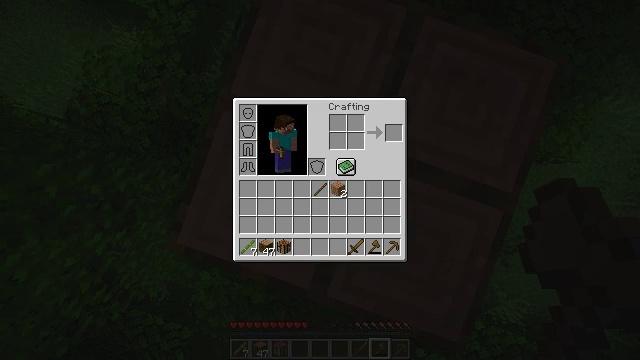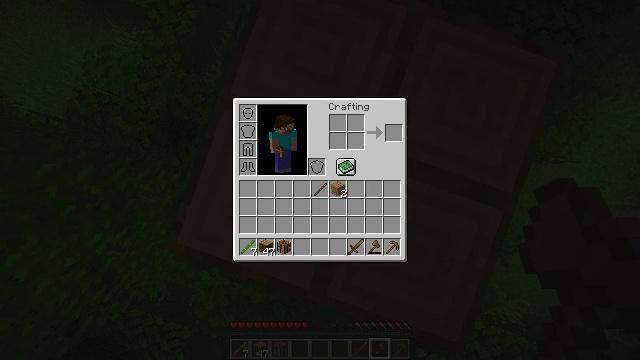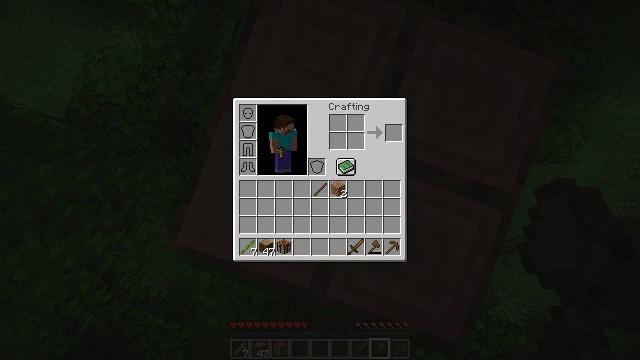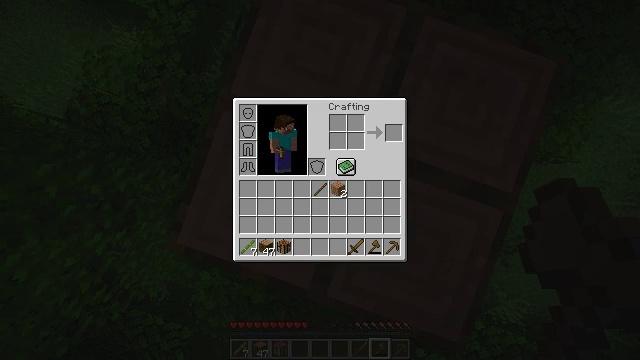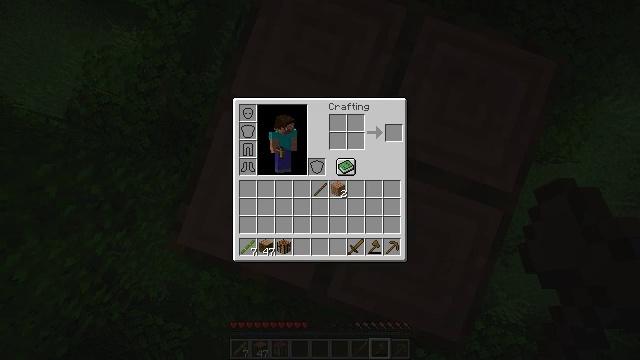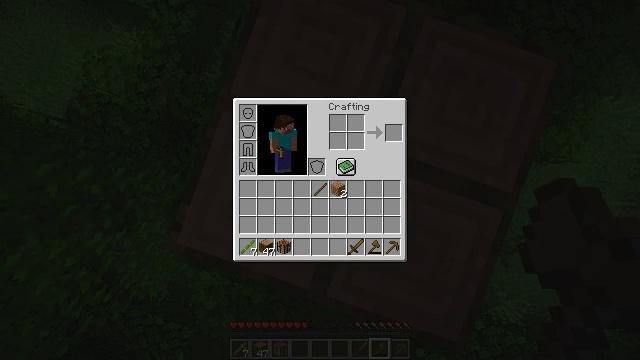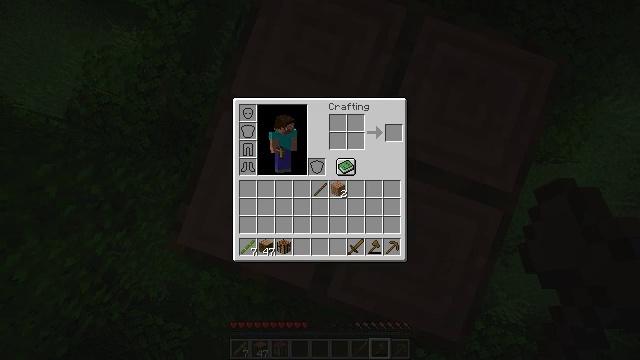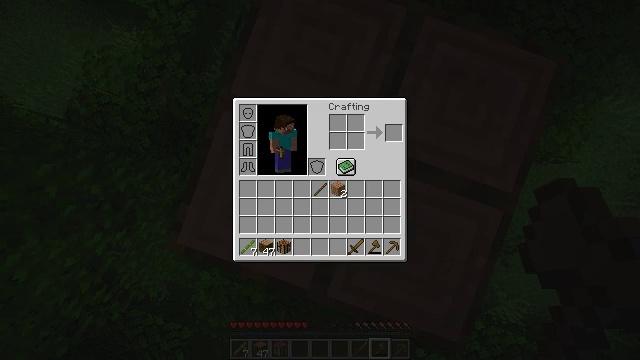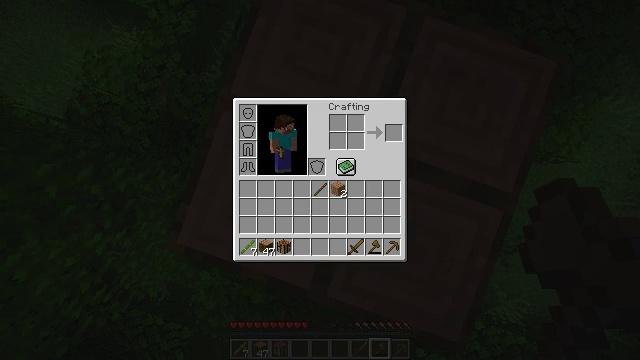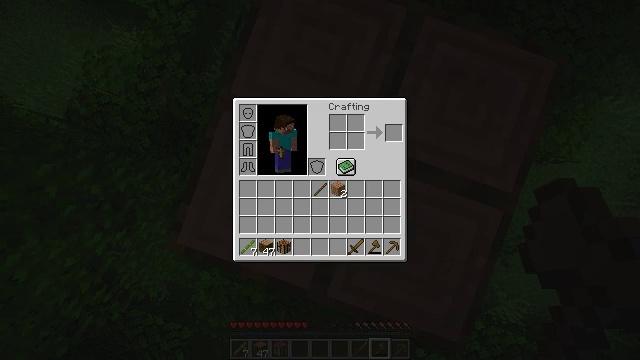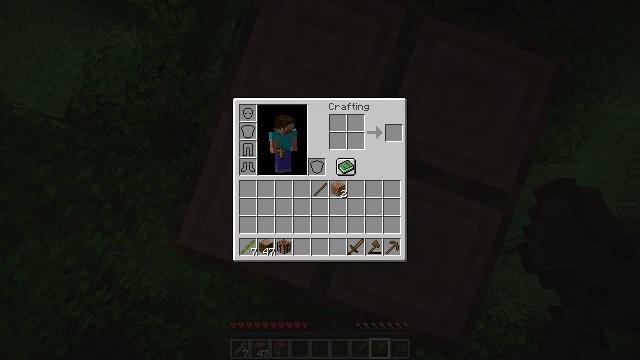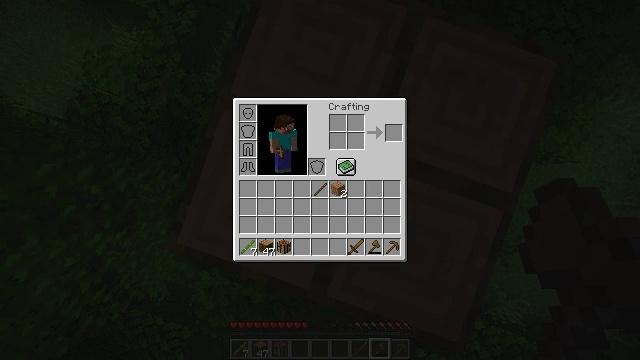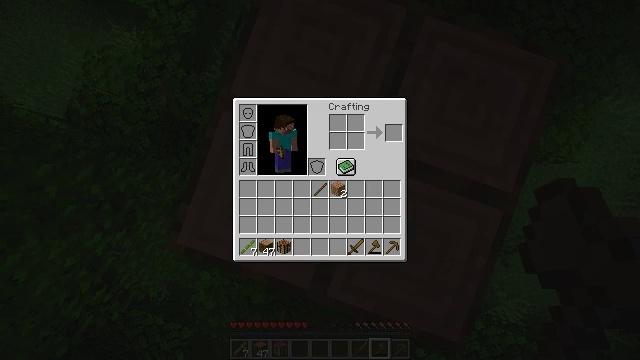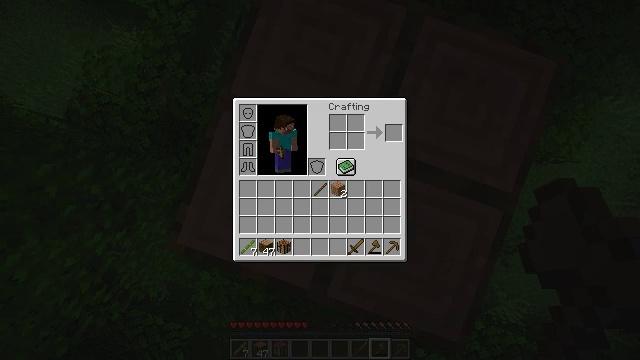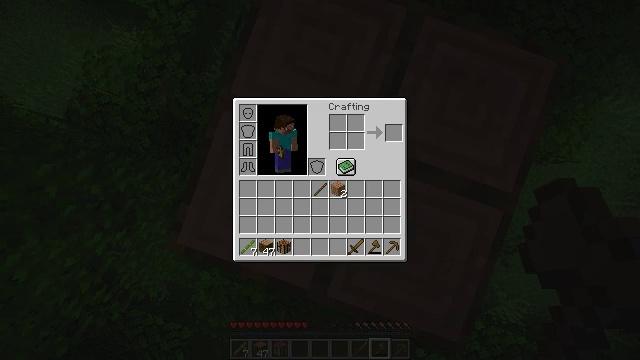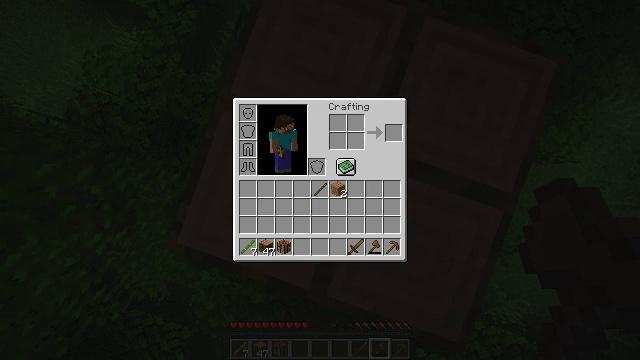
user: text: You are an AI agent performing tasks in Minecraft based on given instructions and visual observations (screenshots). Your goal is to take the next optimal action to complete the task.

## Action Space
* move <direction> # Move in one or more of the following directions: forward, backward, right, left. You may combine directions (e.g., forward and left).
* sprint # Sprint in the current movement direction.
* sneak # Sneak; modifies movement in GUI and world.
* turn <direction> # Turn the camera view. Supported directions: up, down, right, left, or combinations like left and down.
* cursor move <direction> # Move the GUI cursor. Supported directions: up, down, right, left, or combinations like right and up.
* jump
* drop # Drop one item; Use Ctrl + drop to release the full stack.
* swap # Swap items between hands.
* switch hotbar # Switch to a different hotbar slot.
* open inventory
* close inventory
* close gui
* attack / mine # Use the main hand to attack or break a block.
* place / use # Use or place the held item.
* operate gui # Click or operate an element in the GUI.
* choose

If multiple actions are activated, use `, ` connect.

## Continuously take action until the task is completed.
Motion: motion action
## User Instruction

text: Break the jungle log to gather wood.
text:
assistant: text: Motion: no_op
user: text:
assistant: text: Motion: no_op
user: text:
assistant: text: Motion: no_op
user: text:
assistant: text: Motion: no_op
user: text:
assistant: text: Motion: no_op
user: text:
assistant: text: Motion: no_op
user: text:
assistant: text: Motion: no_op
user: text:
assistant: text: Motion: no_op
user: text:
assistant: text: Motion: no_op
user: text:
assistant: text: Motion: no_op
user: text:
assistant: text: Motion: no_op
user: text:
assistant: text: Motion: no_op
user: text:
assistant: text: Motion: no_op
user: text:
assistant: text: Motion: no_op
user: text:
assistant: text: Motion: no_op
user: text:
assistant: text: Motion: no_op
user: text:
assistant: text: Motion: no_op
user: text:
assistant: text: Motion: no_op
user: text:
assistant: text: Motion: no_op
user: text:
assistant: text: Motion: no_op
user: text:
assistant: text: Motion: no_op
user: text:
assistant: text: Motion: no_op
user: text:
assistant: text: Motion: no_op
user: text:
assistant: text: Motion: no_op
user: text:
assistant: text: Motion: no_op
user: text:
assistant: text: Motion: no_op
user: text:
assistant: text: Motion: no_op
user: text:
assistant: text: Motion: no_op
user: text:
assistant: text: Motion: no_op
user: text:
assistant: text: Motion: no_op